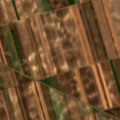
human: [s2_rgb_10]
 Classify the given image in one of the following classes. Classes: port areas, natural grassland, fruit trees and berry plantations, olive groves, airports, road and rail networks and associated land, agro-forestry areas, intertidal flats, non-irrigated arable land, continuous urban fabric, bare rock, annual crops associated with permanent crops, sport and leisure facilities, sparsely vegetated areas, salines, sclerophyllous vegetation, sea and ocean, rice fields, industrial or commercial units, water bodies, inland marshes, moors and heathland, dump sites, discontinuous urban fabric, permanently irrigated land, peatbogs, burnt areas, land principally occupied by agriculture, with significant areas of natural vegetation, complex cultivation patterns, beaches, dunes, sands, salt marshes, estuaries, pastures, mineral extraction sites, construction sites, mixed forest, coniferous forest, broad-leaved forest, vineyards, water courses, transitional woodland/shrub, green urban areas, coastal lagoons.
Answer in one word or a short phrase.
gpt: non-irrigated arable land